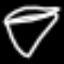
Label: diamond